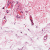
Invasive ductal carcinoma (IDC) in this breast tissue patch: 0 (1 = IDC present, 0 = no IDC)